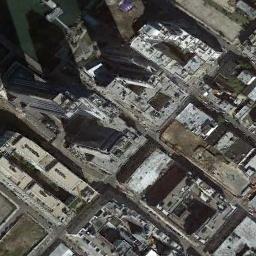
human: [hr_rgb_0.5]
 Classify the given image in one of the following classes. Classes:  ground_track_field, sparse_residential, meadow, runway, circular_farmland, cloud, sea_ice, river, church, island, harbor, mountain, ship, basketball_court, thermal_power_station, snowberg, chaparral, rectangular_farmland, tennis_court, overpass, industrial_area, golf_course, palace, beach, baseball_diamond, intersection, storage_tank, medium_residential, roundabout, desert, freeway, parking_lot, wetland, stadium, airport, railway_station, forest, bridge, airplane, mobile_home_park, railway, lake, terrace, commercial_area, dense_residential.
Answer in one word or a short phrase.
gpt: commercial_area